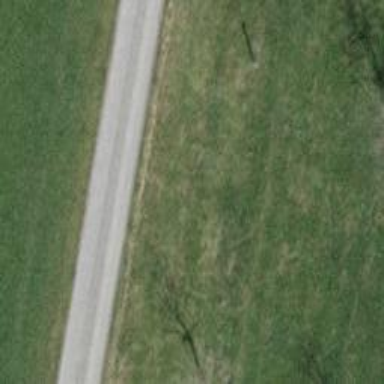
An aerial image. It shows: Gravel track road.